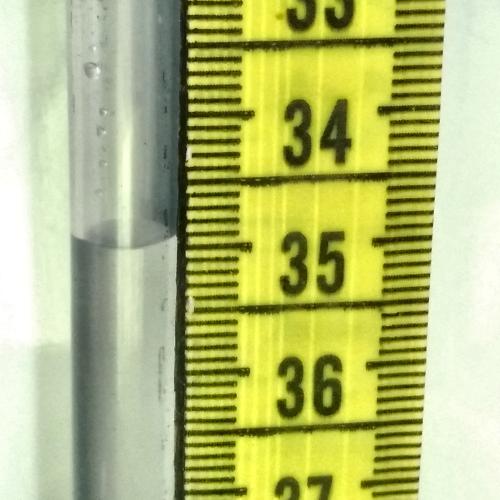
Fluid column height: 34.9 cm